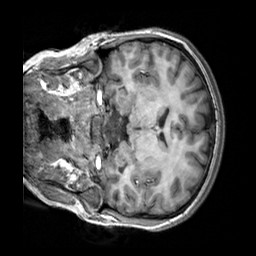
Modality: T1w
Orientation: coronal
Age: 20
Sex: female
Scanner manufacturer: siemens
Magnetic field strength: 3 T
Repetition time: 2.3 s
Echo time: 0.00303 s